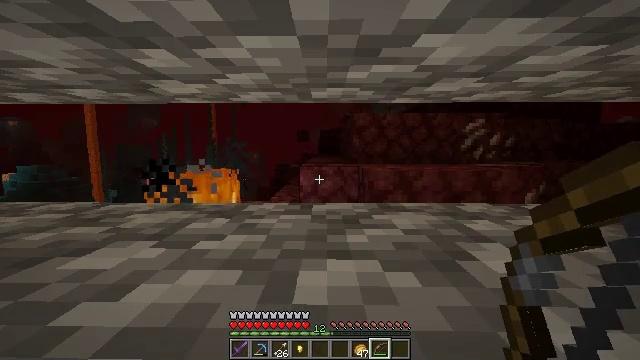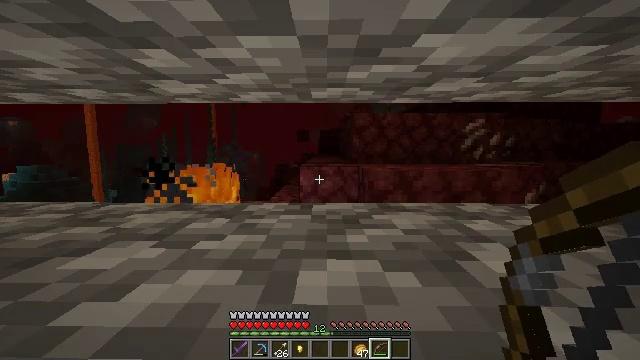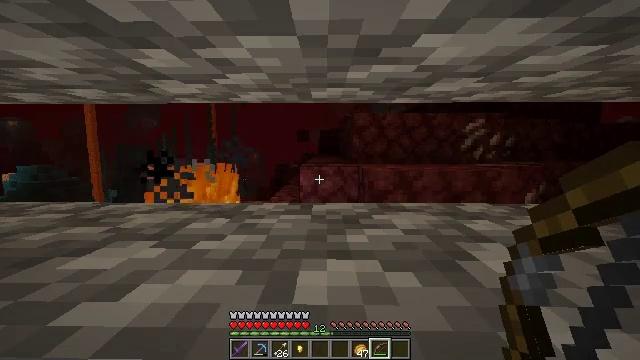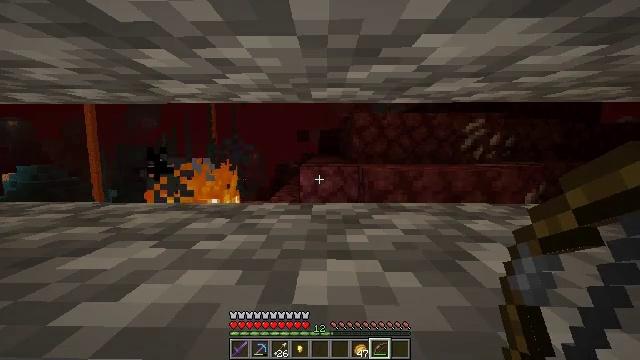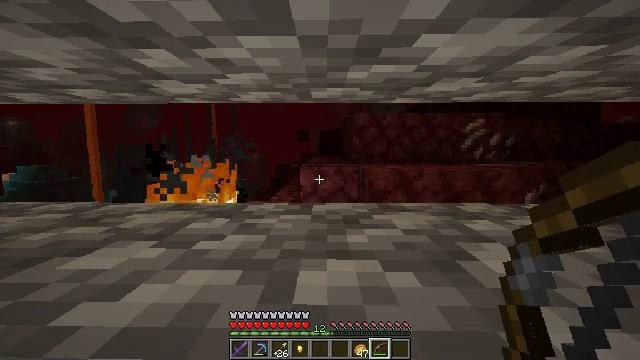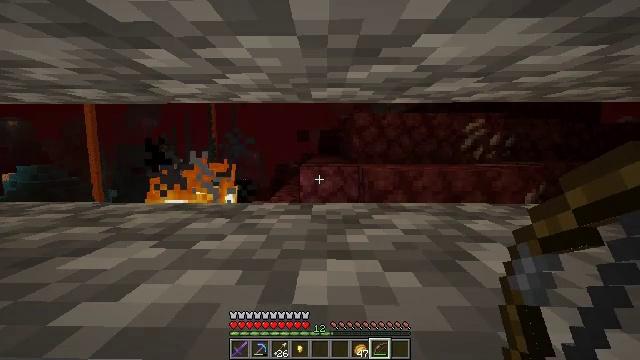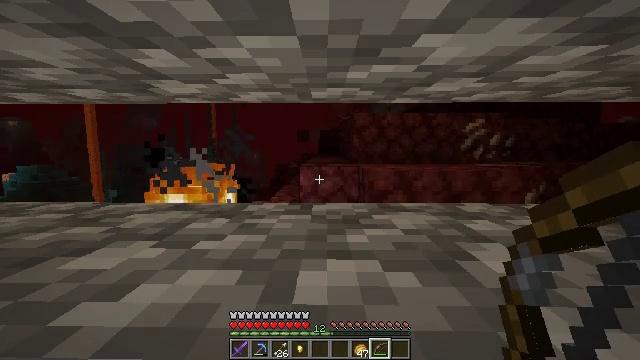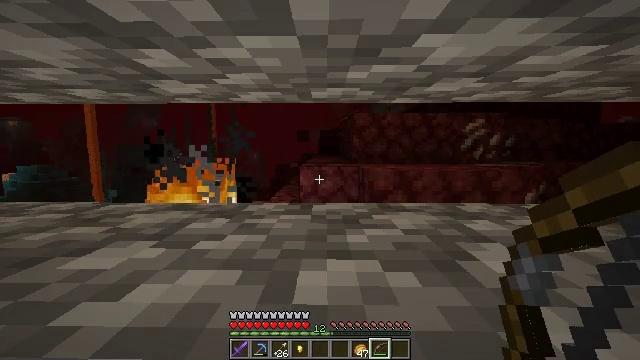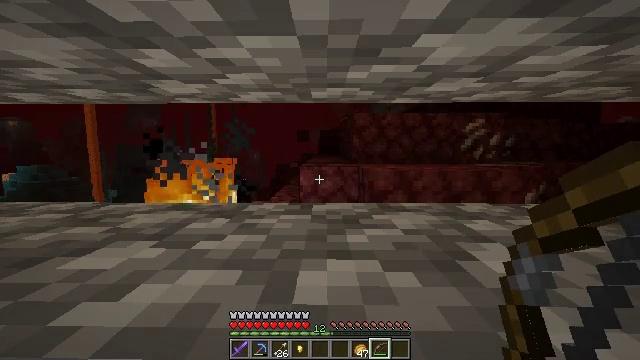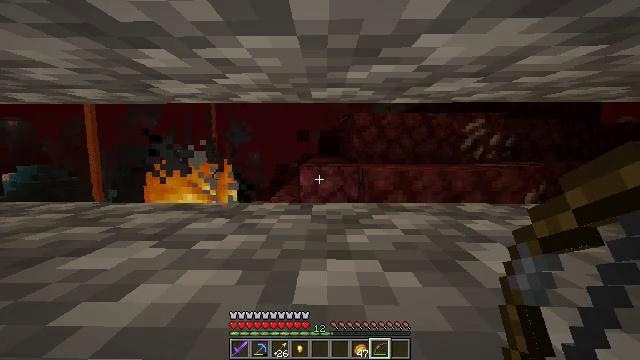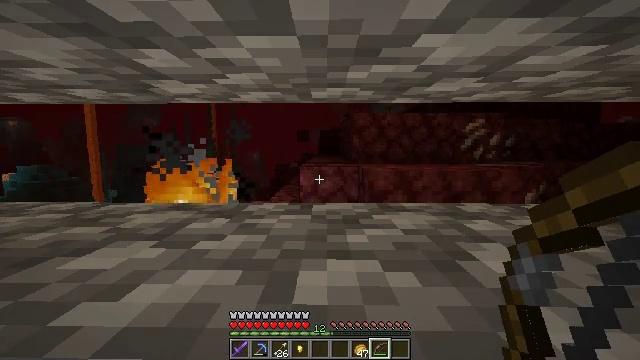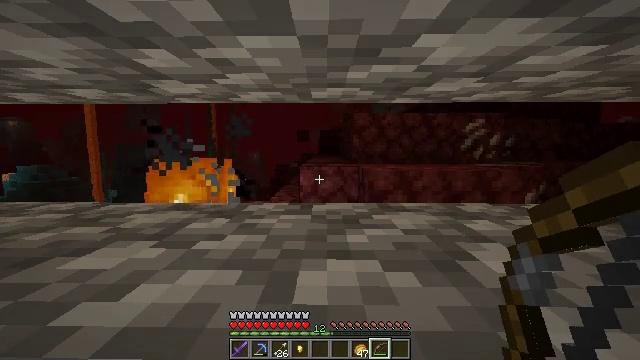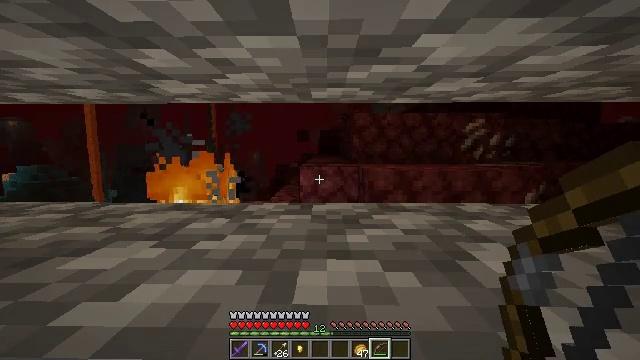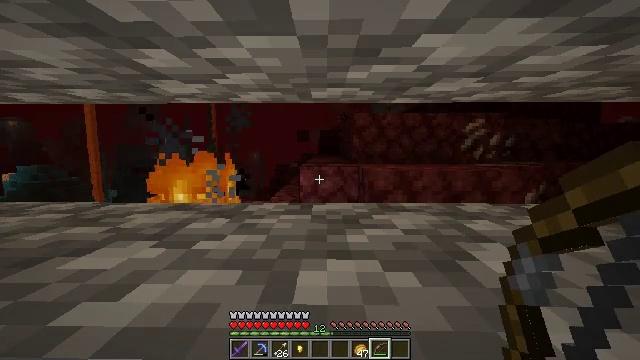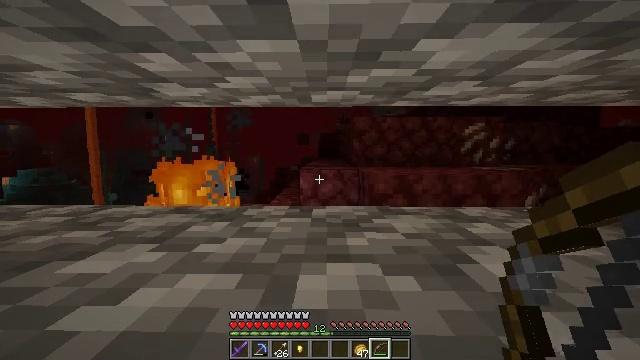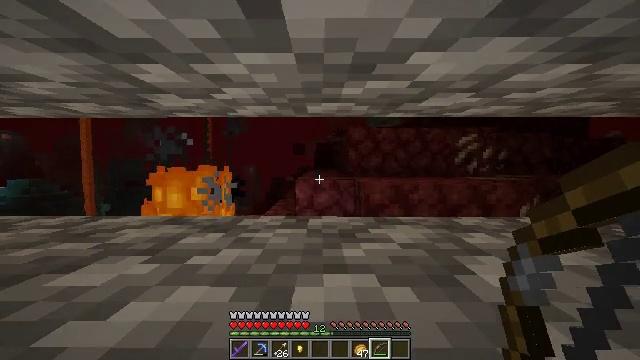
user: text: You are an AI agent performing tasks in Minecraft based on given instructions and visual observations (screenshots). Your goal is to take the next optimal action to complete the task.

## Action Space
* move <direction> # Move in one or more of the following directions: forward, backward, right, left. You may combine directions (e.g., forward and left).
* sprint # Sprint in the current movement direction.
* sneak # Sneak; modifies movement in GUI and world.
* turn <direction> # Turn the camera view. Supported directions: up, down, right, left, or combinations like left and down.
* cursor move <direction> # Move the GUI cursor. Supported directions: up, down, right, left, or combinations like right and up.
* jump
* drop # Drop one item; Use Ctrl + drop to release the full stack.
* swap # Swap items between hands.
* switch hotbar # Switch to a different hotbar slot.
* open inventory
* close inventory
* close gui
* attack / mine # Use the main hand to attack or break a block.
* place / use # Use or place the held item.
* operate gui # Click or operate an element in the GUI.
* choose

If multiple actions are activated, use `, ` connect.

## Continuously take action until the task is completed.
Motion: motion action
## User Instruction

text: Collect cobblestone slabs from your build.
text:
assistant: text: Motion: no_op
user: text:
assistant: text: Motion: no_op
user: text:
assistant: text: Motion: no_op
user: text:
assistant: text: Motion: no_op
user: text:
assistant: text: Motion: no_op
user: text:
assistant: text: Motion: no_op
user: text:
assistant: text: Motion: no_op
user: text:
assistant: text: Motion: no_op
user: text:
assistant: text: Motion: no_op
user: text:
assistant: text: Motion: no_op
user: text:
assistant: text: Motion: no_op
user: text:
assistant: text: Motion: no_op
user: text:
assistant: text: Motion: no_op
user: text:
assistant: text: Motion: no_op
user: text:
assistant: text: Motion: turn up
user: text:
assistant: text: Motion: turn up
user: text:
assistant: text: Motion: no_op
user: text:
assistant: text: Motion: no_op
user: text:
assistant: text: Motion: no_op
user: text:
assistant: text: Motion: no_op
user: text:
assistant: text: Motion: turn right
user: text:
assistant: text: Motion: turn right and down
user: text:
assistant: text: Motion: turn right and down
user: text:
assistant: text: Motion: turn right and down
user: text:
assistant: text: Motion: turn right and down
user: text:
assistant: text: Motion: move forward and move right, turn right and down
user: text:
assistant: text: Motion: move forward and move right, turn right and down
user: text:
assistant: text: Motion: move forward and move right, turn right
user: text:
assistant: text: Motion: move forward and move right, turn right
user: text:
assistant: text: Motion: move forward and move right, turn right and down